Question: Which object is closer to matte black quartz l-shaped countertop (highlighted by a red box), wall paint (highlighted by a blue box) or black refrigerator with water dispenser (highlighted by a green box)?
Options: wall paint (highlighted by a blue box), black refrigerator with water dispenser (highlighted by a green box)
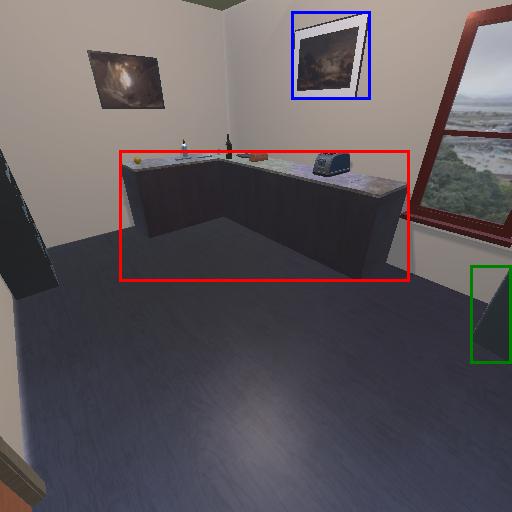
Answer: wall paint (highlighted by a blue box)